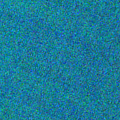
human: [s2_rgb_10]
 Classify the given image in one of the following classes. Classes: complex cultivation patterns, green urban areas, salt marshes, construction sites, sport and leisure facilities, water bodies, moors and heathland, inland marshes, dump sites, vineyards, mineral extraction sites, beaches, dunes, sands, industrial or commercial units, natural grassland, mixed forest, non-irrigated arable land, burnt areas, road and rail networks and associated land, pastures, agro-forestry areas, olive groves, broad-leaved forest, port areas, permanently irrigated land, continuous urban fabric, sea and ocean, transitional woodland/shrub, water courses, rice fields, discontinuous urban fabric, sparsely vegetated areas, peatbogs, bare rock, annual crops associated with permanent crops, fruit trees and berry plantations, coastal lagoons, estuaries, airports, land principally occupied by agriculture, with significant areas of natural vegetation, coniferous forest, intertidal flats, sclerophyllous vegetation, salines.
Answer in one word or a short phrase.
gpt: sea and ocean